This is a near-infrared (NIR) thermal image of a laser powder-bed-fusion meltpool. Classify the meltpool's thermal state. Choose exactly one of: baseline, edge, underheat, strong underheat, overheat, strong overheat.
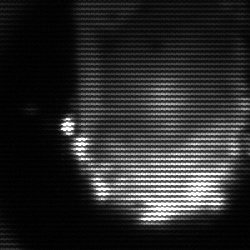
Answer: baseline